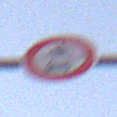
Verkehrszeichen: VerbotKraftfahrzeuge
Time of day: SunriseSunset
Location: Outdoor (Suburban)
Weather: PartlyCloudy
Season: NotSpecified
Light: Natural